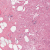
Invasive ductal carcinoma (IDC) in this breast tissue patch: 0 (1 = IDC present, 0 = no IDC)